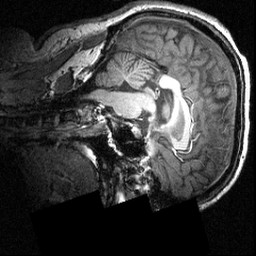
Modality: T1w
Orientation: sagittal
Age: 28
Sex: male
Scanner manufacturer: siemens
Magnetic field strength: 3.951 T
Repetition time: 1.5 s
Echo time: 0.00335 s